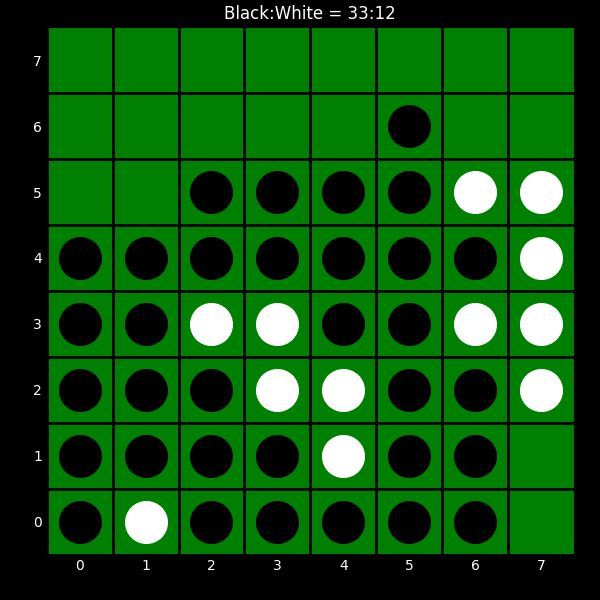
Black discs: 33
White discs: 12